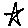
Label: star